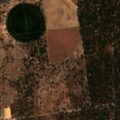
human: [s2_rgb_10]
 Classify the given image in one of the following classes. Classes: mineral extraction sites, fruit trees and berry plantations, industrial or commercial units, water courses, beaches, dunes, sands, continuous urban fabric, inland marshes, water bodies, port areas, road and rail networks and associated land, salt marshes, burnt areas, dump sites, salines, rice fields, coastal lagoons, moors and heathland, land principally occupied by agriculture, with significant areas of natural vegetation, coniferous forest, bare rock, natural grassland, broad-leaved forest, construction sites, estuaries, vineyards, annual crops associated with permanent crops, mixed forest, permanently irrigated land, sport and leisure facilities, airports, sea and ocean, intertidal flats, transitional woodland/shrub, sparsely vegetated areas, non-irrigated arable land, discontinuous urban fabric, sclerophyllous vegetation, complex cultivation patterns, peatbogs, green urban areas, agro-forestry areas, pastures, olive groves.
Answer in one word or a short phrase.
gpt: permanently irrigated land, complex cultivation patterns, agro-forestry areas, mixed forest